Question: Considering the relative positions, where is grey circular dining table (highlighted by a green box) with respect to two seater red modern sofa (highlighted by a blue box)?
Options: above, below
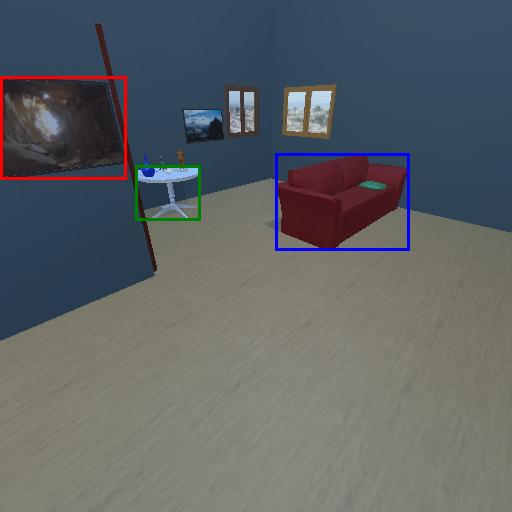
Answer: above